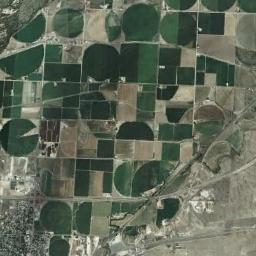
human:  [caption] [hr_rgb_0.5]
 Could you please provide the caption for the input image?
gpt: Several pieces of green and tan mixed circular farmland with full circle, Semicircle and large semicircle mixed with rectangular farmland .

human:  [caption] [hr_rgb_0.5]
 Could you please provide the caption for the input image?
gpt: Several green circular farmlands are surrounded by some other shapes of farmlands and a village beside .

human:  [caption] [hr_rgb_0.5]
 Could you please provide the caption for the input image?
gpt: There are some green circle farmland and square farmland .

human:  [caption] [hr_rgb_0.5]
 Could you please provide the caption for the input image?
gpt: There is only a complete circle of farmland in the lower right corner .

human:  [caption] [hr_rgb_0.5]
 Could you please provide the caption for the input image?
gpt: There are some circular farmlands and many rectangle farmlands distributed irregularly .